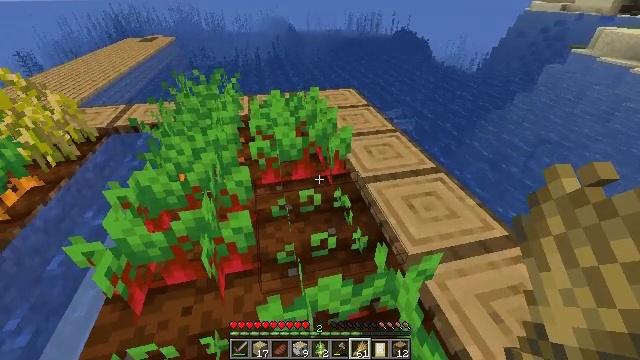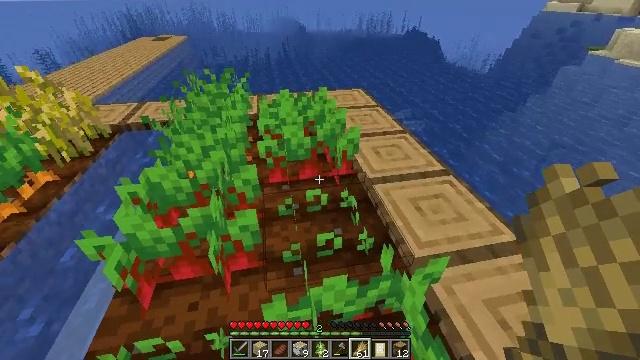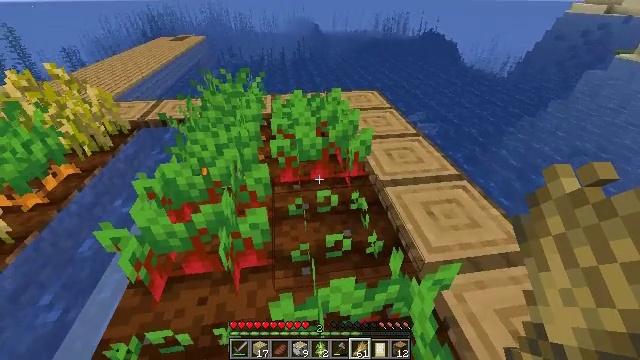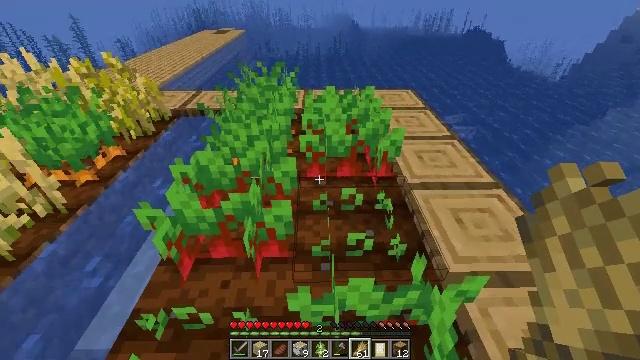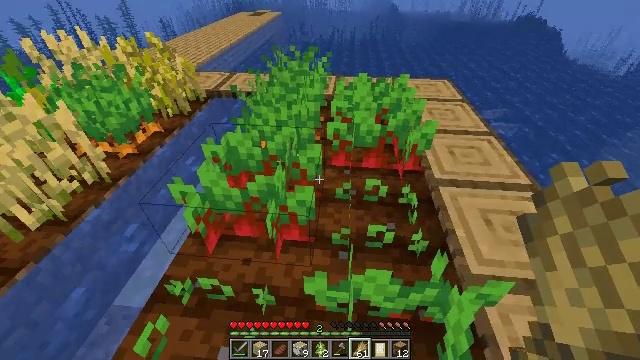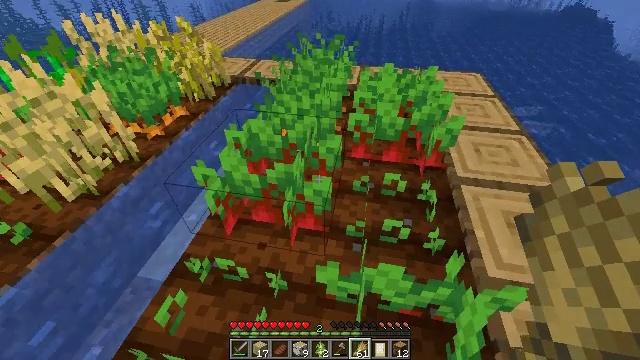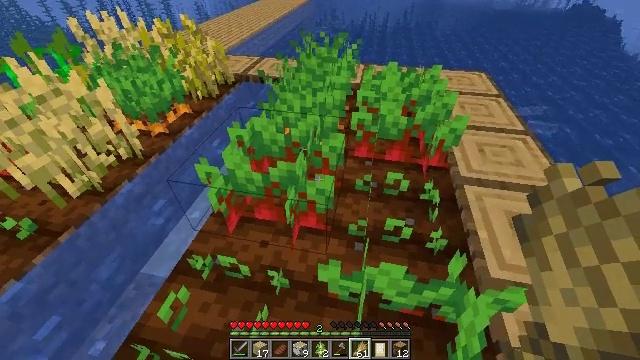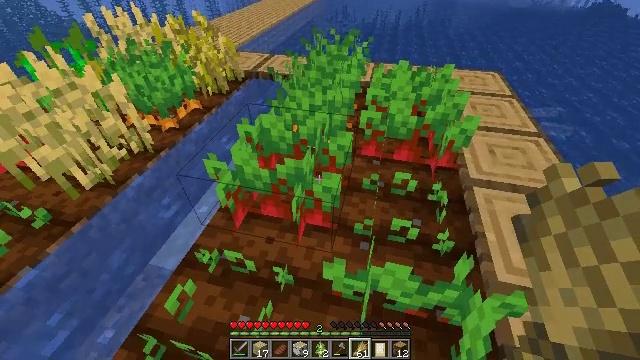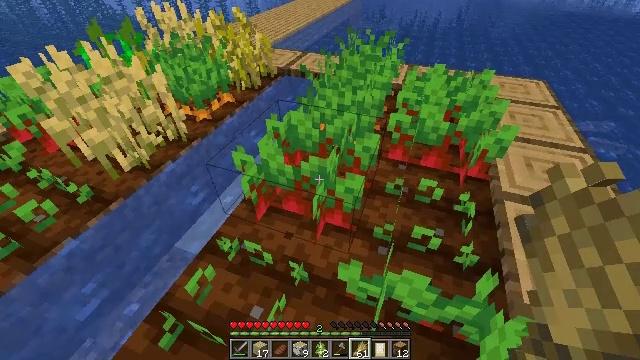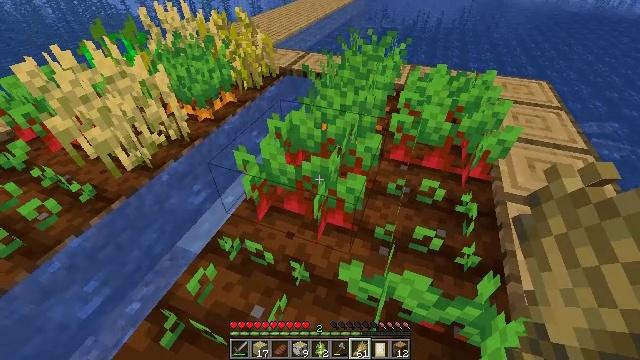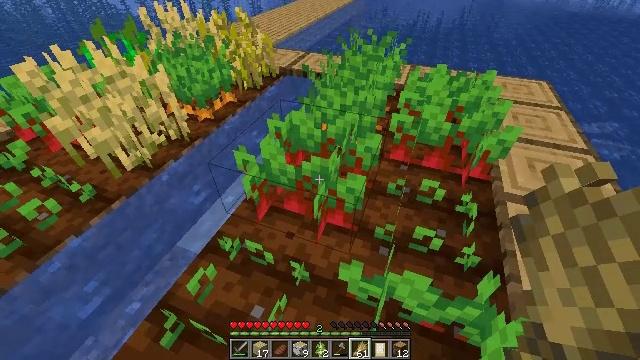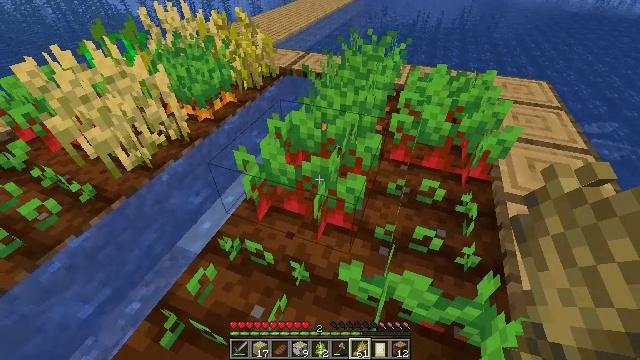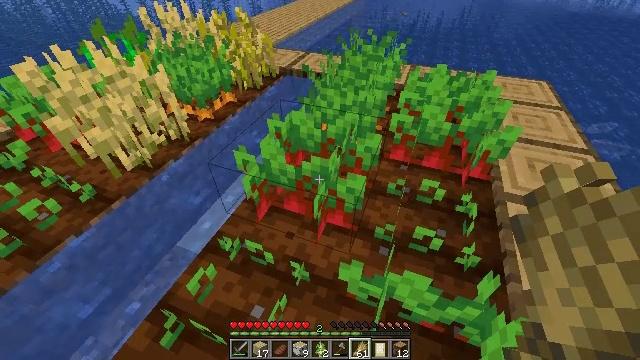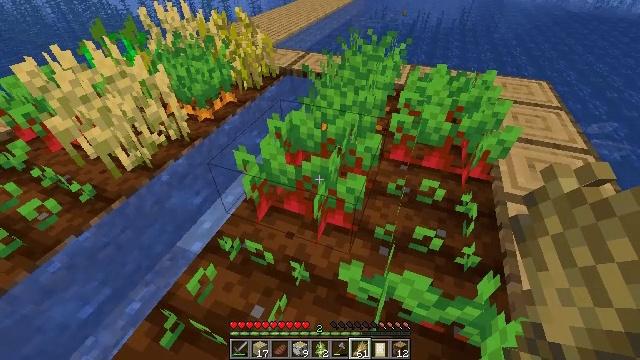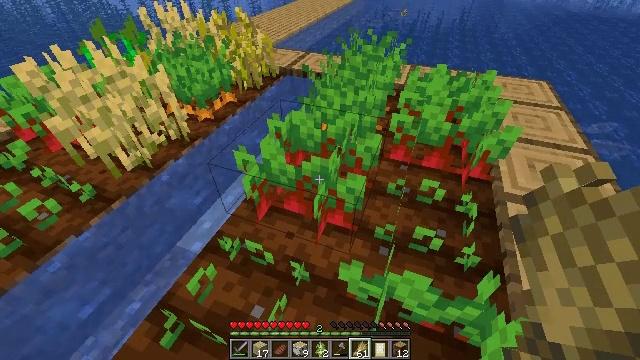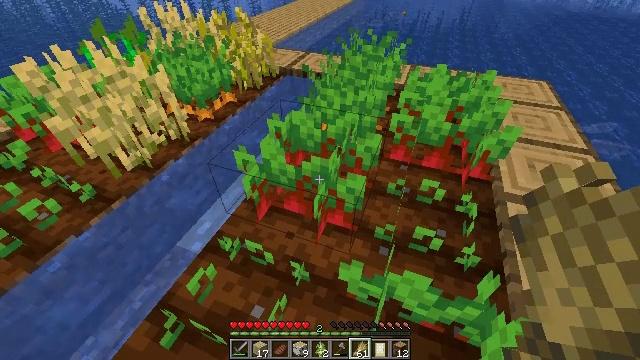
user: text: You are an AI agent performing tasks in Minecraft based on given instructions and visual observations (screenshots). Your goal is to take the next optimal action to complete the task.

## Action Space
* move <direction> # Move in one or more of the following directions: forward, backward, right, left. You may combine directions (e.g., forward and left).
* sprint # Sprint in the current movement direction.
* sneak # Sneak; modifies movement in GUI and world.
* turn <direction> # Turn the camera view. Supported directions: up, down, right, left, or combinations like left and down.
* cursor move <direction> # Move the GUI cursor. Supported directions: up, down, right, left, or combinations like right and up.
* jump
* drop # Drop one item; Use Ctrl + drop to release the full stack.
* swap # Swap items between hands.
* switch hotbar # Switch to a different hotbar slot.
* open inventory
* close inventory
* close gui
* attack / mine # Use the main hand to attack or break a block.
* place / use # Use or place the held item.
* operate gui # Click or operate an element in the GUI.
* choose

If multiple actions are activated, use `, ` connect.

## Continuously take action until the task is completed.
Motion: motion action
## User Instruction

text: Harvest the mature beetroots.
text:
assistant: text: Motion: turn left
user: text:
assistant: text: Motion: turn left
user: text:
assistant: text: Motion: turn left
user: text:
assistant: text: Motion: turn left and down
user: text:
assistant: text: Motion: turn left and down
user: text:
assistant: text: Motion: no_op
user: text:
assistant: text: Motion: turn left
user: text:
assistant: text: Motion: turn left
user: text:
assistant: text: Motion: no_op
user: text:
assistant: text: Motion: no_op
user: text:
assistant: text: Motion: no_op
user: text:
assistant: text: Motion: no_op
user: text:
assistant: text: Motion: no_op
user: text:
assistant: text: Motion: no_op
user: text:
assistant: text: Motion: no_op
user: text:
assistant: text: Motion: no_op
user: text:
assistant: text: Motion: no_op
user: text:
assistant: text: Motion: no_op
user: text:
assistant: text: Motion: no_op
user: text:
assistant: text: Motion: no_op
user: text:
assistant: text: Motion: no_op
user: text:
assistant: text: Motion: no_op
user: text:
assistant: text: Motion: no_op
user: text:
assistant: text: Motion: no_op
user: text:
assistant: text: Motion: no_op
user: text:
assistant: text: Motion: no_op
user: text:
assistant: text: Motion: no_op
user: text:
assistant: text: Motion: no_op
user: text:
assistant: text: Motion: no_op
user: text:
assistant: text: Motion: no_op